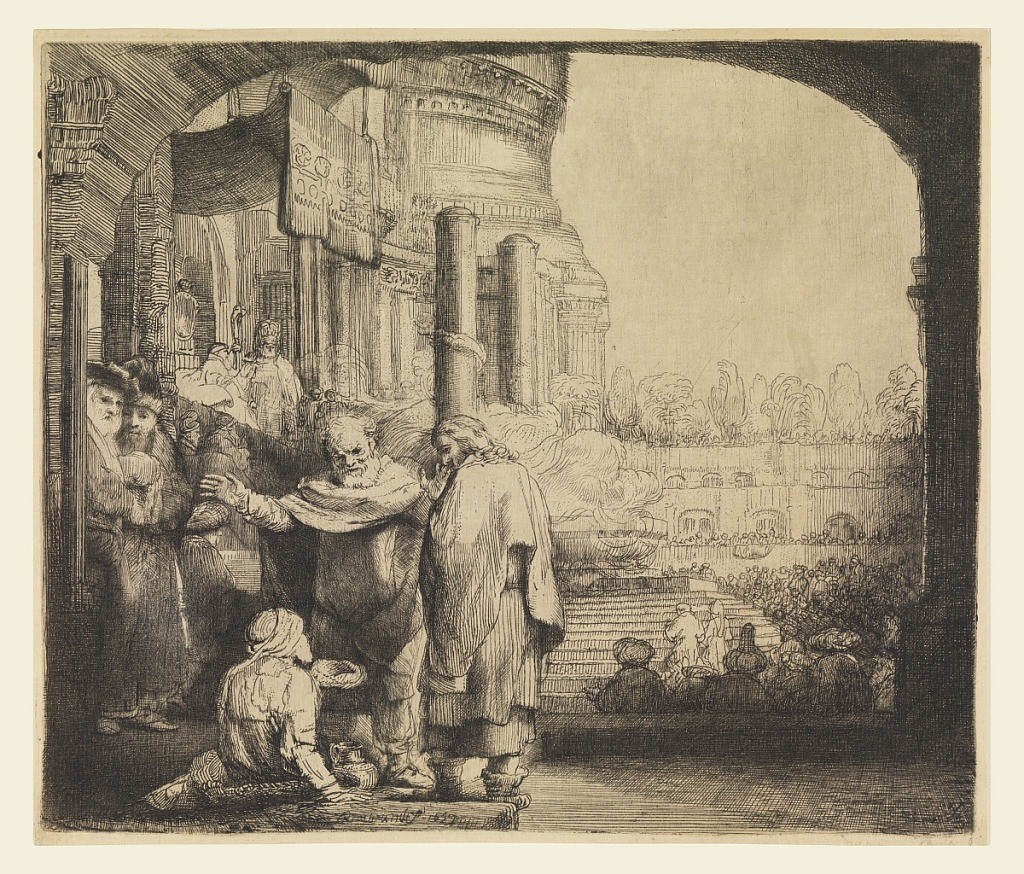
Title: Peter and John at the Gate of the Temple
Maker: Rembrandt Harmensz van Rijn, Dutch, 1606–1669
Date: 1659
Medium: Etching on laid paper
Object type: Print
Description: Saint Peter curing the paralytic; an arch overhead, crowds in the background before the Temple to the left. A wall and trees beyond.